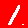
Digit: 1